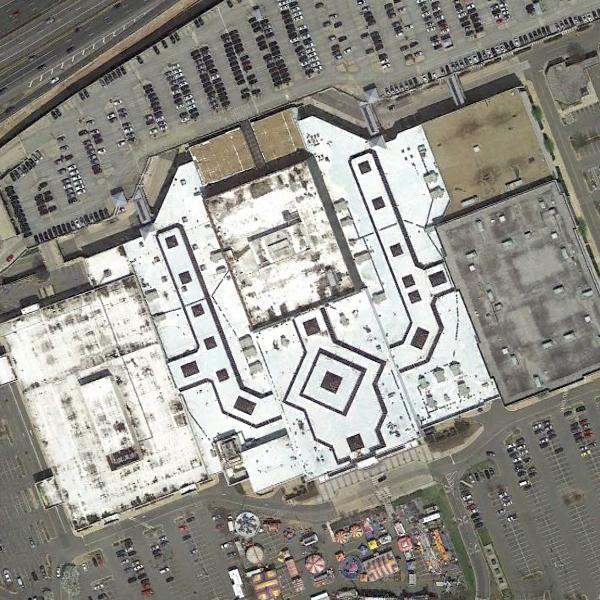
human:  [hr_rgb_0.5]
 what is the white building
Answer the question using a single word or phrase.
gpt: center